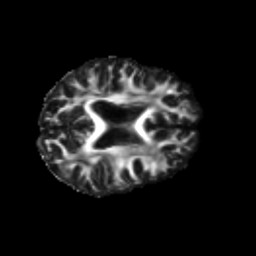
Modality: FA
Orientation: axial
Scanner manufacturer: siemens
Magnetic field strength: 3 T
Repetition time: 9.2 s
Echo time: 0.084 s